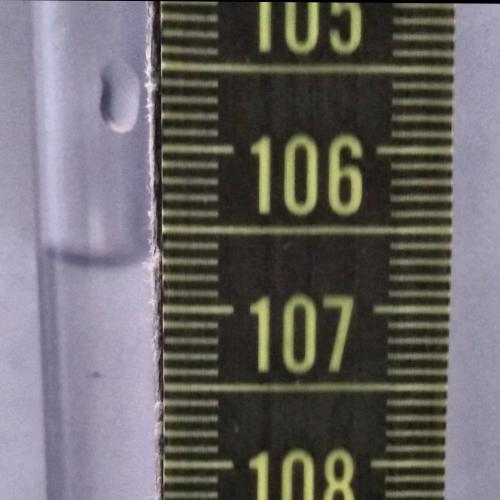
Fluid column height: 106.7 cm